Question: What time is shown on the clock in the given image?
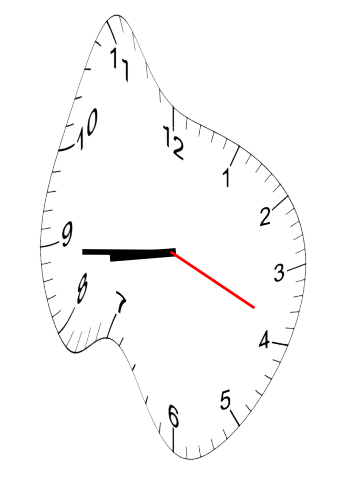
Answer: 08:44:19